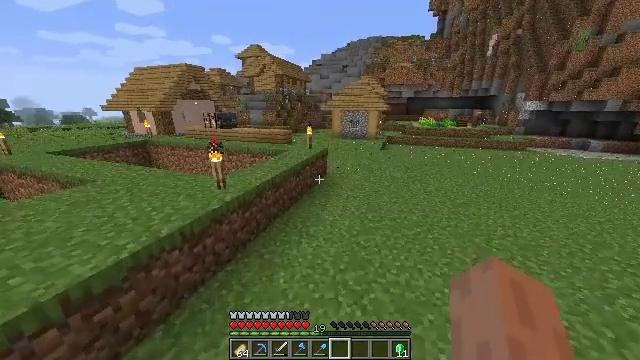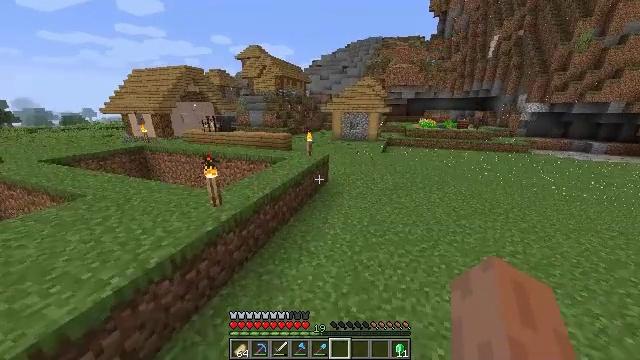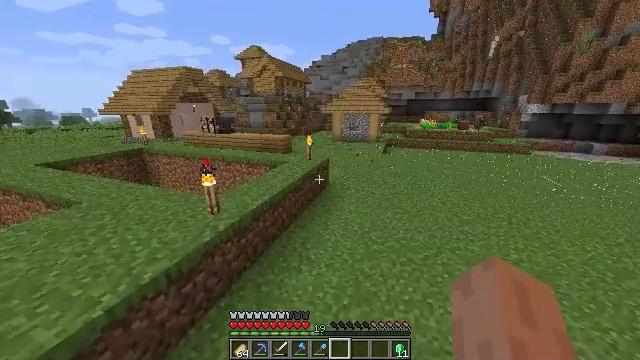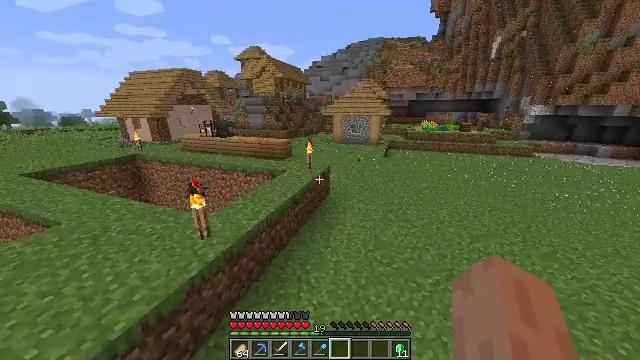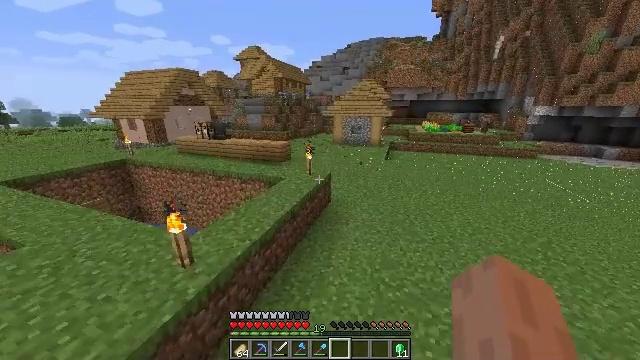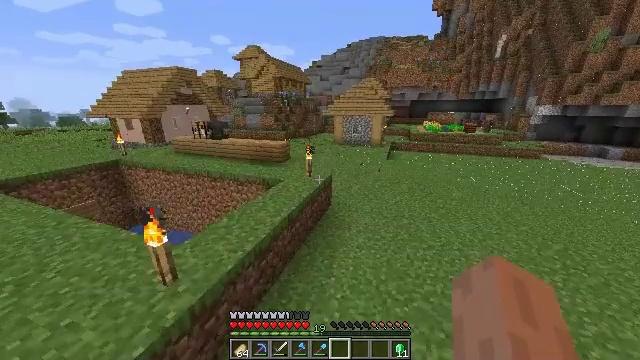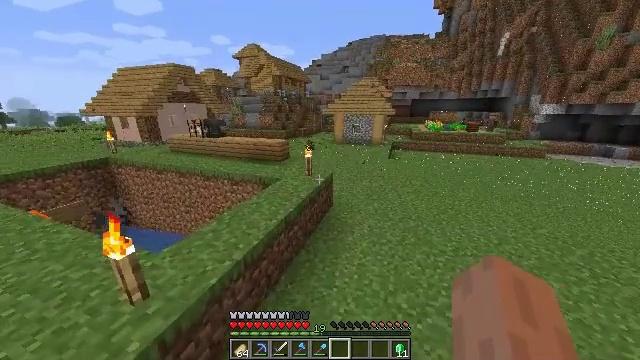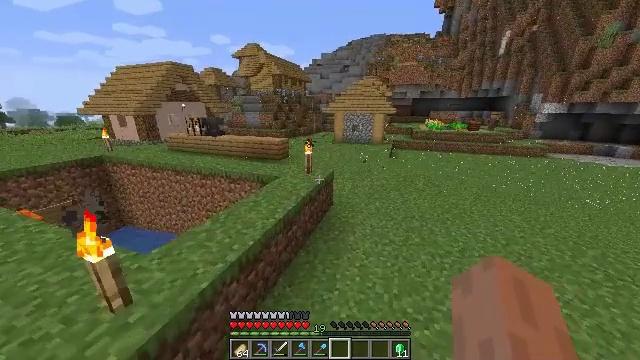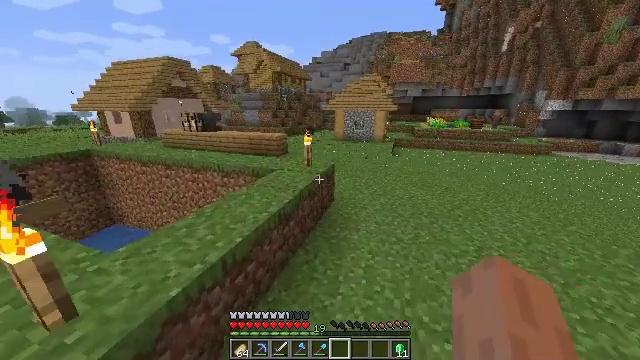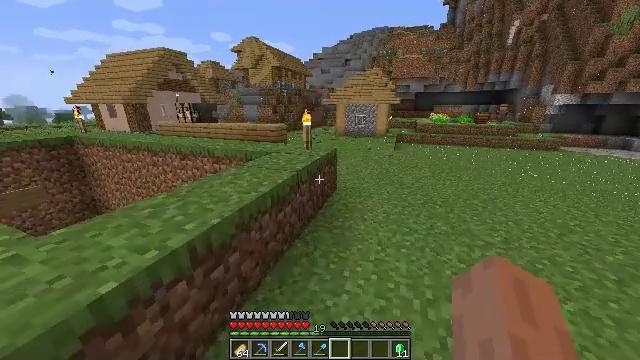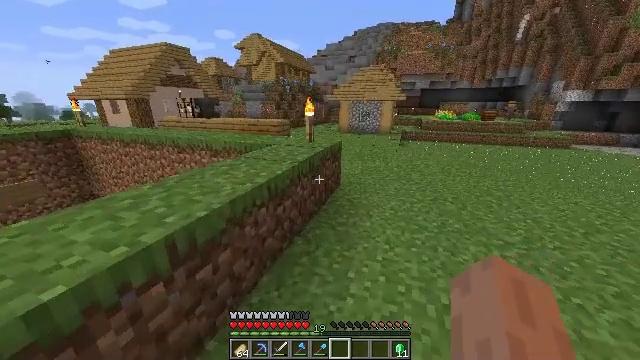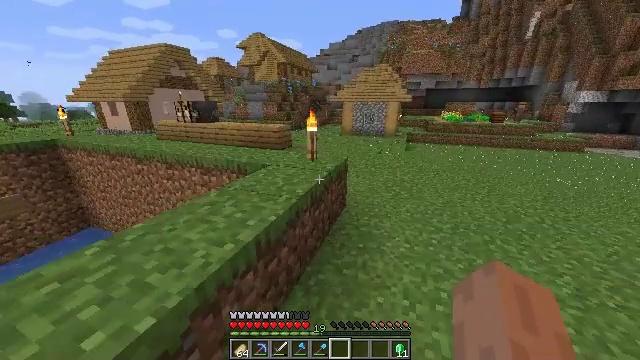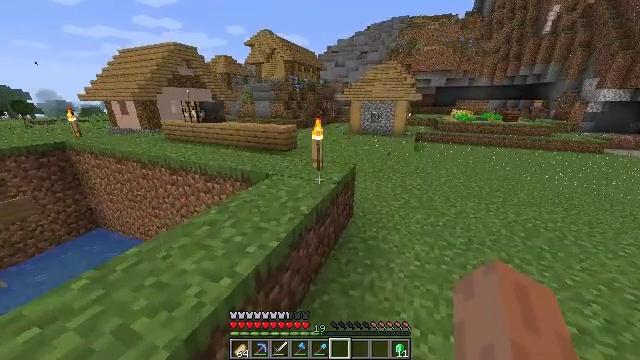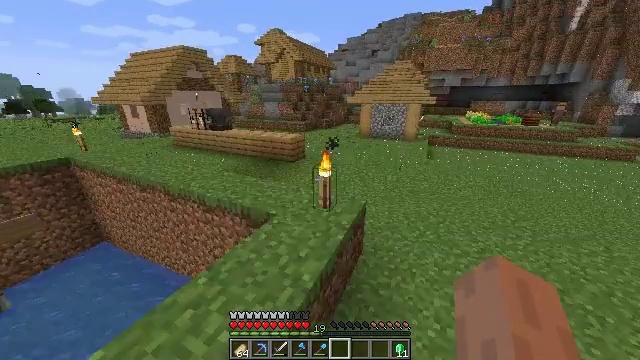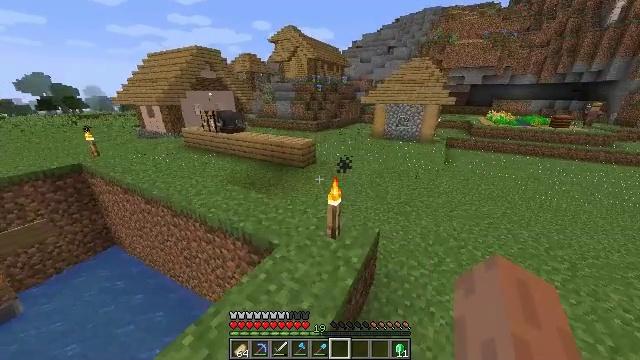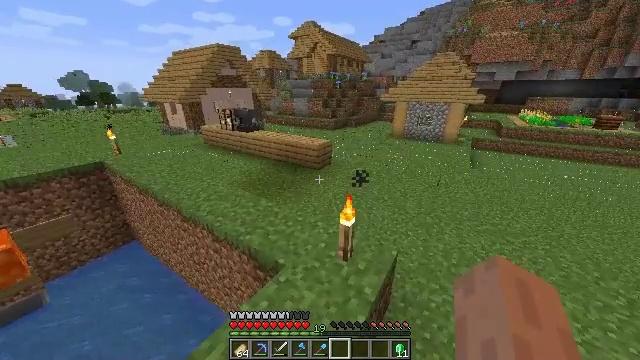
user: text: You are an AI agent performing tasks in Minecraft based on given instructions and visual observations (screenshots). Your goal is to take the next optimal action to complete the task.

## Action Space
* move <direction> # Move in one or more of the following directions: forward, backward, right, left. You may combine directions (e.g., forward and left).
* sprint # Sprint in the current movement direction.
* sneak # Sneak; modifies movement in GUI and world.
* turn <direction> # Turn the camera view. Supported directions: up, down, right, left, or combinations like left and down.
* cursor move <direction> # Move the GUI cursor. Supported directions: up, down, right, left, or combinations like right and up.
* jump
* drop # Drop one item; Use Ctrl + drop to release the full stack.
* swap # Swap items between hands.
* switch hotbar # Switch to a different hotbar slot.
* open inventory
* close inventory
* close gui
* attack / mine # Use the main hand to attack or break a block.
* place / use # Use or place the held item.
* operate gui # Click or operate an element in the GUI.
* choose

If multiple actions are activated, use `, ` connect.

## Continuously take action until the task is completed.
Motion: motion action
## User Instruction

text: Collect the anvil after mining.
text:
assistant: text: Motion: move forward, jump
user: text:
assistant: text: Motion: move forward, jump
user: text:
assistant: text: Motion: move forward, jump
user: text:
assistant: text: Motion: move forward, jump
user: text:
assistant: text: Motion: move forward, jump
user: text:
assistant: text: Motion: move forward, jump
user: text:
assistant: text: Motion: move forward, jump
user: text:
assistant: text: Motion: move forward, jump
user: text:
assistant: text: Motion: move forward, jump
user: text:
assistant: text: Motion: move forward, sprint, jump
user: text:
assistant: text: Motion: move forward, sprint, jump
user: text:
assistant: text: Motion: move forward, sprint, turn left, jump
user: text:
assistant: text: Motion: move forward, sprint, turn left, jump
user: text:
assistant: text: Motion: move forward, sprint, turn left, jump
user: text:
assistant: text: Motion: move forward, turn left, jump
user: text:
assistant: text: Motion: move forward, turn left, jump
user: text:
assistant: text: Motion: move forward, turn left, jump
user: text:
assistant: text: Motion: move forward, turn left, jump
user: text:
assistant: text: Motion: move forward, turn left, jump
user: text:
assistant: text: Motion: move forward, turn left and down, jump
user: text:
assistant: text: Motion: move forward, sprint, turn left and down, jump
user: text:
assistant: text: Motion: move forward, sprint, turn left, jump
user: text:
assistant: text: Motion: move forward, sprint, turn left, jump
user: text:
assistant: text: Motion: move forward, sprint, turn left, jump
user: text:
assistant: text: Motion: move forward, sprint, turn left, jump
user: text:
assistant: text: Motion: move forward, sprint, jump
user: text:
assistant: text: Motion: move forward, jump
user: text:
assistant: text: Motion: move forward, jump
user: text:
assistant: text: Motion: move forward, jump
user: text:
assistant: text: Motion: move forward, jump